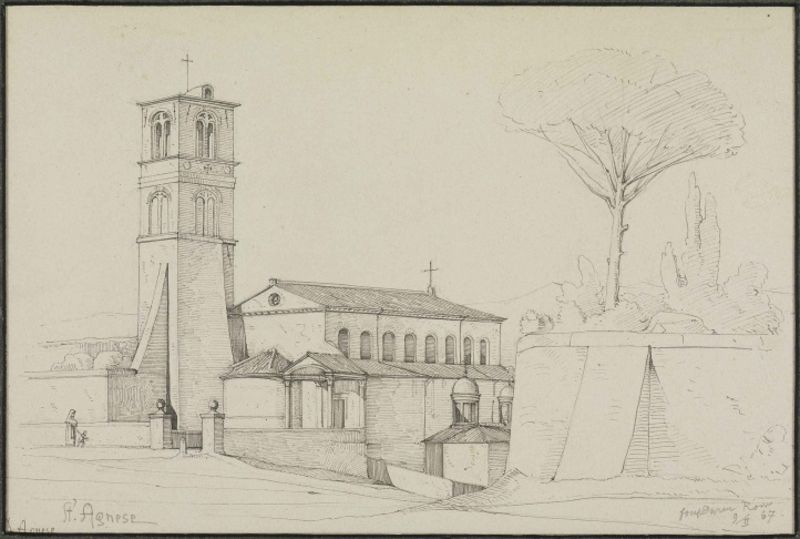
Titel: Sant' Agnese
Künstler: Josef Wilhelm Durm
Standort: Karlsruhe
Institution: Staatliche Kunsthalle Karlsruhe
Schlagwörter: architecture, church, people, stairs, white, women, black, gray, grey, wall, windows, woman, picture, roman, sky, stone, tree, building, landscape, abbey, roof, tower, trees, child, spanish, grass, plants, view, drawing, castle, shadow, sketch, cross, monument, fence, town, dome, nave, draft, walls, art, signature, monastery, pencil, branches, crucifix, shading, baby, peace, spire, steeple, kid, chapel, sign, unfinished, catholic, bell, stucco, romanesque, architectural, monastary, bell tower, masonry, nun, 1967, cool, mission, embankment, convent, architecutre, st. agnese, aghest, ctoss, steptree, domb, agnese